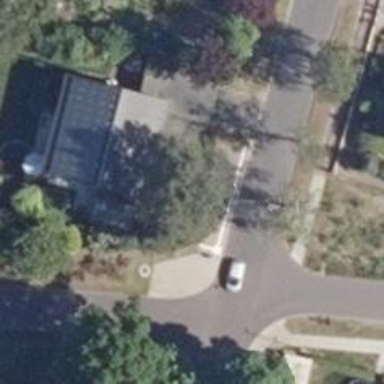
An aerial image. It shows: Residential road with asphalt surface. There is sidewalk on the left side.